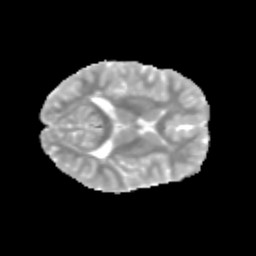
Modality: MD
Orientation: axial
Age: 9
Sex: male
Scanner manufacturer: siemens
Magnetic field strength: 3 T
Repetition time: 3.8 s
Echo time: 0.07 s